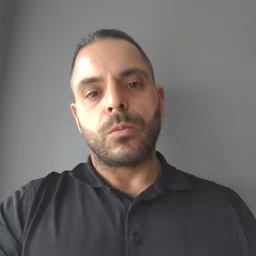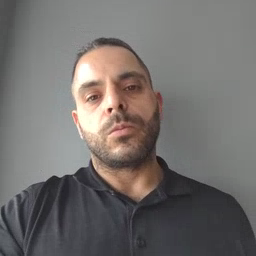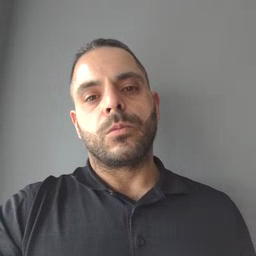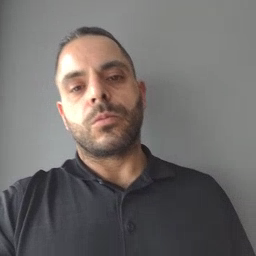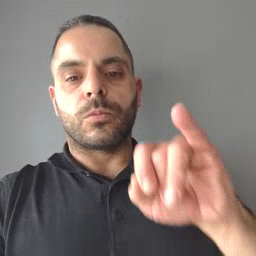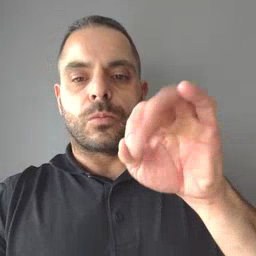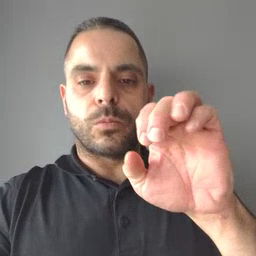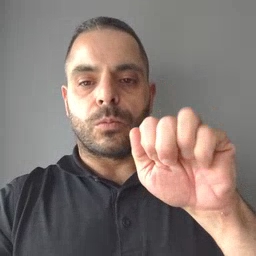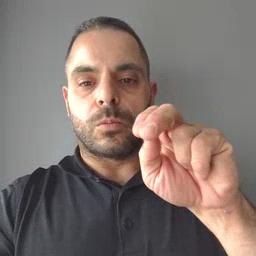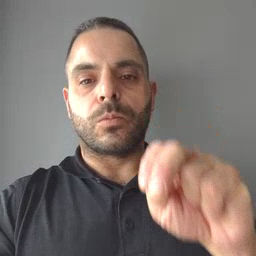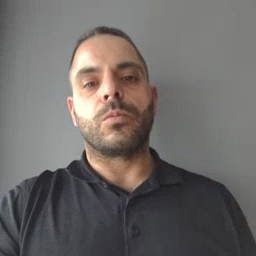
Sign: jeans